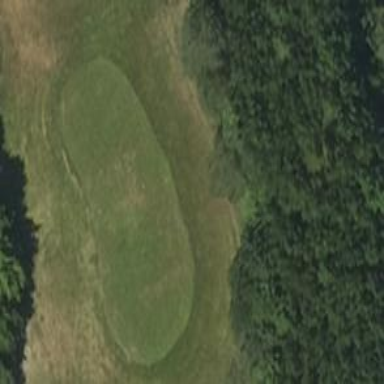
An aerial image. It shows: Golf tee.